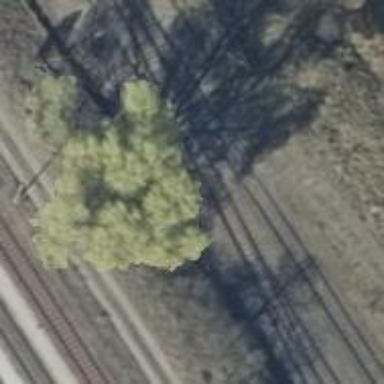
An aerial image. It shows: Railway yard.